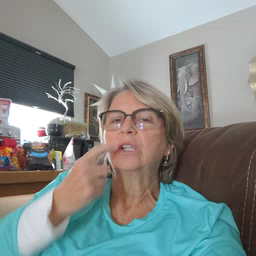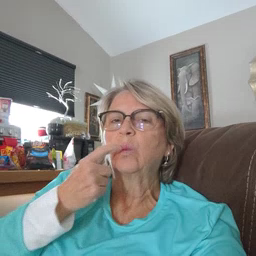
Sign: tooth